Interaction volume radius: 10 \u00c5
Interaction volume height: 30 \u00c5
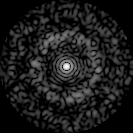
Disorder parameter: 0.8329